Question: I need to hide a few items for category pages. When jquery triggers display: none, the element become visually hidden. However, it remains white space in its place. The items are generated by a loop, but it still keeps the white space, if I delete an element from the code using chrome's code inspector.
This is the theme of the page where I need to apply this: <URL>
In my code:
'''
.prague_gap_col15 {
margin-left: -15px;
margin-right: -15px;
}
.row {
margin-right: -15px;
margin-left: -15px;
}
.project-grid-wrapper {
width: 100%;
position: relative;
}
.project-grid-wrapper .project-grid-item-img-link {
position: relative;
display: block;
overflow: hidden;
cursor: pointer;
height: 240px;
}
.project-grid-wrapper .project-grid-item-img {
width: 100%;
height: calc(100% + 40px);
background-color: #f2f2f2;
}
.project-grid-wrapper .project-grid-item-content {
text-align: center;
padding: 17px 0;
}
'''
'''
<div>
<div class="row prague_grid prague_count_col3 prague_gap_col15 js-load-more-block no-footer-content prague-load-wrapper" data-columns="prague_count_col3" data-gap="prague_gap_col15" style="position: relative; height: 506px;">
<div class="portfolio-item-wrapp portfolio-item-paralax project_cat_10 project_cat" style="position: absolute; left: 0px; top: 0px;">
<div class="portfolio-item">
<div class="project-grid-wrapper">
<a class="project-grid-item-img-link" href="http://localhost/k2ah/works/23" target="_self" style="height:370px;">
<div class="project-grid-item-img project-thumb1" style="background-image: url('http://localhost/k2ah/resources/projects/23/thumb1.jpg');"></div>
<div class="project-grid-item-img project-thumb2" style="background-image: url('http://localhost/k2ah/resources/projects/23/thumb2.jpg');"></div>
</a>
<div class="project-grid-item-content">
<h4 class="project-grid-item-title"><a href="http://localhost/k2ah/projects/23" target="_self">Project A A</a></h4>
<div class="project-grid-item-category">X, Y</div>
</div>
</div>
</div>
</div>
<div class="portfolio-item-wrapp portfolio-item-paralax project_cat_11 project_cat" style="position: absolute; left: 400px; top: 0px;">
<div class="portfolio-item">
<div class="project-grid-wrapper">
<a class="project-grid-item-img-link" href="http://localhost/k2ah/works/24" target="_self" style="height:370px;">
<div class="project-grid-item-img project-thumb1" style="background-image: url('http://localhost/k2ah/resources/projects/24/thumb1.jpg');"></div>
<div class="project-grid-item-img project-thumb2" style="background-image: url('http://localhost/k2ah/resources/projects/24/thumb2.jpg');"></div>
</a>
<div class="project-grid-item-content">
<h4 class="project-grid-item-title"><a href="http://localhost/k2ah/projects/24" target="_self">Project A B</a></h4>
<div class="project-grid-item-category">A, B</div>
</div>
</div>
</div>
</div>
<div class="portfolio-item-wrapp portfolio-item-paralax project_cat_11 project_cat" style="position: absolute; left: 800px; top: 0px;">
<div class="portfolio-item">
<div class="project-grid-wrapper">
<a class="project-grid-item-img-link" href="http://localhost/k2ah/works/25" target="_self" style="height:370px;">
<div class="project-grid-item-img project-thumb1" style="background-image: url('http://localhost/k2ah/resources/projects/25/thumb1.jpg');"></div>
<div class="project-grid-item-img project-thumb2" style="background-image: url('http://localhost/k2ah/resources/projects/25/thumb2.jpg');"></div>
</a>
<div class="project-grid-item-content">
<h4 class="project-grid-item-title"><a href="http://localhost/k2ah/projects/25" target="_self">Project B B</a></h4>
<div class="project-grid-item-category">M, T</div>
</div>
</div>
</div>
</div>
</div>
</div>
'''
The element I need to hide are with the class name: ".project-grid-wrapper"
I looked into the main theme (<URL>, tried to hide an element using code inspector, even tried by deleting an element. The same thing happening. It is keeping white space for that element, even though the element is not present in the code.

Now, I am a bit clueless and need expert advice.
Thanks in advance for being so cool. :)
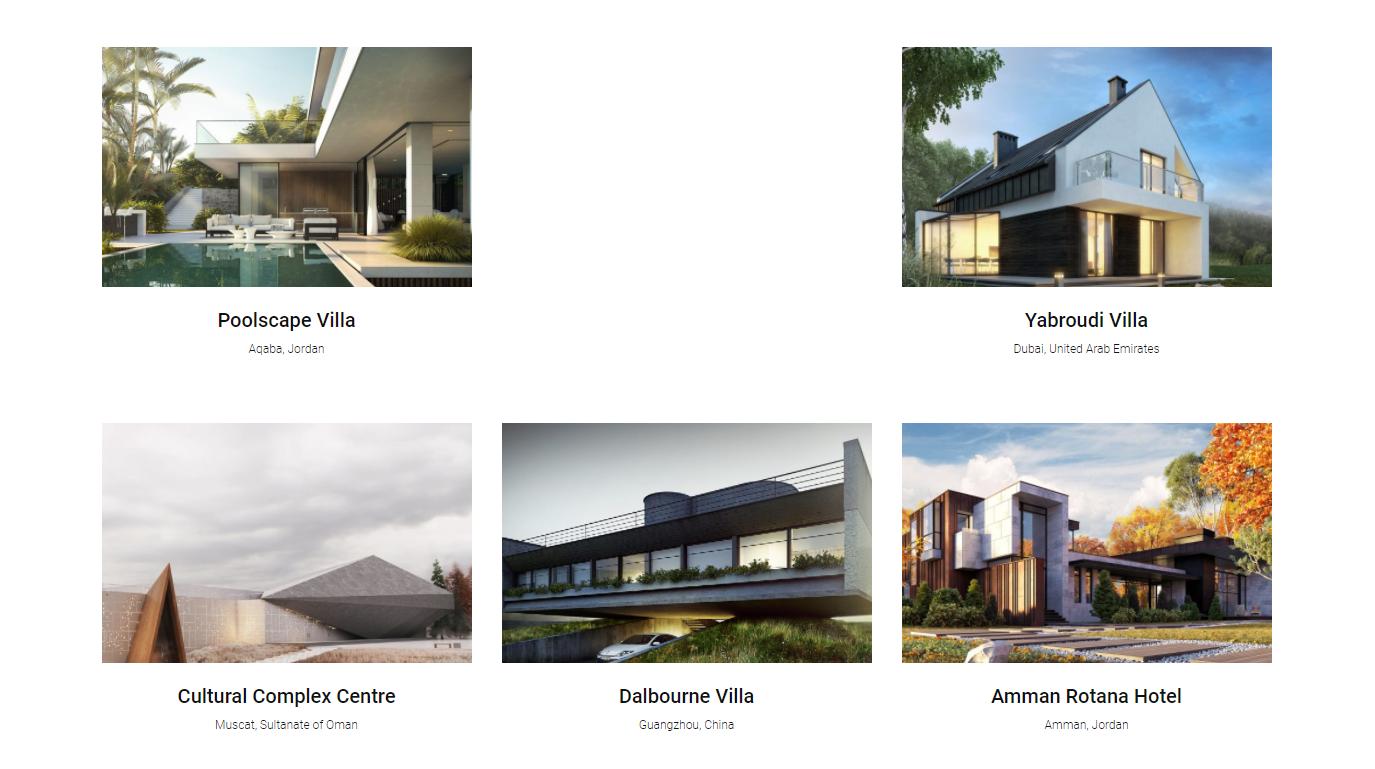
Answer: The reason why it shows empty spaces when element is hidden, is because all elements are positioned with 'position: absolute', they have hard-coded coordinates.
So instead, you could try use 'display: grid' for the main container:
'''
.prague_gap_col15 {
margin-left: -15px;
margin-right: -15px;
}
.row {
margin-right: -15px;
margin-left: -15px;
}
.project-grid-wrapper {
width: 100%;
position: relative;
}
.project-grid-wrapper .project-grid-item-img-link {
position: relative;
display: block;
overflow: hidden;
cursor: pointer;
height: 240px;
}
.project-grid-wrapper .project-grid-item-img {
width: 100%;
height: calc(100% + 40px);
background-color: #f2f2f2;
}
.project-grid-wrapper .project-grid-item-content {
text-align: center;
padding: 17px 0;
}
/*added*/
.prague_grid
{
--colWidth: 150px; /* max width per column */
--colNum: 3; /* number of columns */
--colGap: .5rem; /* gap between columns */
max-width: calc((var(--colWidth) + var(--colGap)) * var(--colNum));
margin: auto;
display: grid;
grid-gap: var(--colGap);
align-items: flex-start;
grid-template-columns: repeat(auto-fit, minmax(var(--colWidth), 1fr));
}
'''
'''
<div>
<div class="row prague_grid prague_count_col3 prague_gap_col15 js-load-more-block no-footer-content prague-load-wrapper" data-columns="prague_count_col3" data-gap="prague_gap_col15">
<div class="portfolio-item-wrapp portfolio-item-paralax project_cat_10 project_cat">
<div class="portfolio-item">
<div class="project-grid-wrapper">
<a class="project-grid-item-img-link" href="http://localhost/k2ah/works/23" target="_self">
<div class="project-grid-item-img project-thumb1" style="background-image: url('http://localhost/k2ah/resources/projects/23/thumb1.jpg');"></div>
<div class="project-grid-item-img project-thumb2" style="background-image: url('http://localhost/k2ah/resources/projects/23/thumb2.jpg');"></div>
</a>
<div class="project-grid-item-content">
<h4 class="project-grid-item-title"><a href="http://localhost/k2ah/projects/23" target="_self">Project A A</a></h4>
<div class="project-grid-item-category">X, Y</div>
</div>
</div>
</div>
</div>
<div class="portfolio-item-wrapp portfolio-item-paralax project_cat_11 project_cat">
<div class="portfolio-item">
<div class="project-grid-wrapper">
<a class="project-grid-item-img-link" href="http://localhost/k2ah/works/24" target="_self">
<div class="project-grid-item-img project-thumb1" style="background-image: url('http://localhost/k2ah/resources/projects/24/thumb1.jpg');"></div>
<div class="project-grid-item-img project-thumb2" style="background-image: url('http://localhost/k2ah/resources/projects/24/thumb2.jpg');"></div>
</a>
<div class="project-grid-item-content">
<h4 class="project-grid-item-title"><a href="http://localhost/k2ah/projects/24" target="_self">Project A B</a></h4>
<div class="project-grid-item-category">A, B</div>
</div>
</div>
</div>
</div>
<div class="portfolio-item-wrapp portfolio-item-paralax project_cat_11 project_cat">
<div class="portfolio-item">
<div class="project-grid-wrapper">
<a class="project-grid-item-img-link" href="http://localhost/k2ah/works/25" target="_self">
<div class="project-grid-item-img project-thumb1" style="background-image: url('http://localhost/k2ah/resources/projects/25/thumb1.jpg');"></div>
<div class="project-grid-item-img project-thumb2" style="background-image: url('http://localhost/k2ah/resources/projects/25/thumb2.jpg');"></div>
</a>
<div class="project-grid-item-content">
<h4 class="project-grid-item-title"><a href="http://localhost/k2ah/projects/25" target="_self">Project B B</a></h4>
<div class="project-grid-item-category">M, T</div>
</div>
</div>
</div>
</div>
<div class="portfolio-item-wrapp portfolio-item-paralax project_cat_11 project_cat">
<div class="portfolio-item">
<div class="project-grid-wrapper">
<a class="project-grid-item-img-link" href="http://localhost/k2ah/works/25" target="_self">
<div class="project-grid-item-img project-thumb1" style="background-image: url('http://localhost/k2ah/resources/projects/25/thumb1.jpg');"></div>
<div class="project-grid-item-img project-thumb2" style="background-image: url('http://localhost/k2ah/resources/projects/25/thumb2.jpg');"></div>
</a>
<div class="project-grid-item-content">
<h4 class="project-grid-item-title"><a href="http://localhost/k2ah/projects/25" target="_self">Project B A</a></h4>
<div class="project-grid-item-category">M, T</div>
</div>
</div>
</div>
</div>
</div>
</div>
'''
And for the sake of sanity, avoid use in-line styles...always.